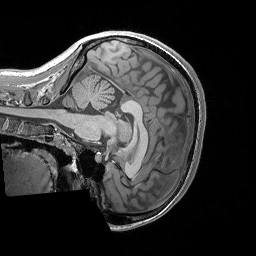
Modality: T1w
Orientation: sagittal
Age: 22
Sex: female
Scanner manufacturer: siemens
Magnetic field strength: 3 T
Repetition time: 1.9 s
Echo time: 0.00302 s